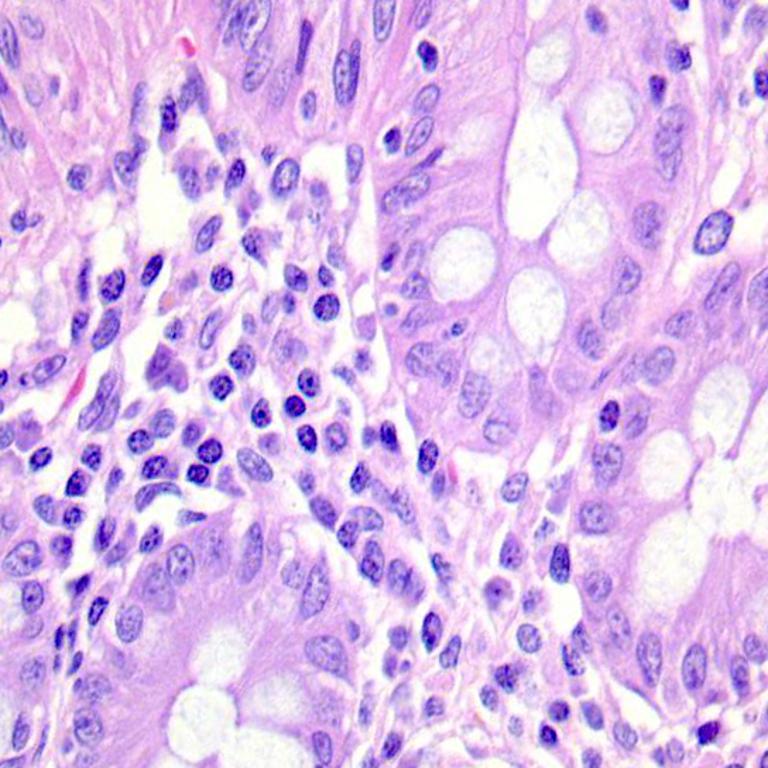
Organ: colon
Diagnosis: benign